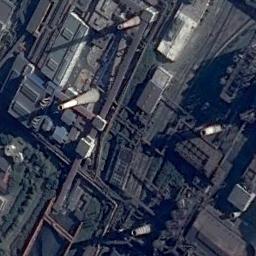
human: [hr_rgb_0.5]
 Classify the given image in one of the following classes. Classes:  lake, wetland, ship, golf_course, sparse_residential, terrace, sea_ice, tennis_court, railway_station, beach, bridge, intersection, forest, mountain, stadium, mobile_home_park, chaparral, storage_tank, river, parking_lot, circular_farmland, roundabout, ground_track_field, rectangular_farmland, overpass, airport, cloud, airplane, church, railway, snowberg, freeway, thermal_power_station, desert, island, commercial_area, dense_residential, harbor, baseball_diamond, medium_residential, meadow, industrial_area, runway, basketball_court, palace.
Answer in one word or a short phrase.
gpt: thermal_power_station